Кручение — один из распространенных видов деформаций.В качестве меры деформации используется угол кручения $\varphi$, а характеристикой упругих сил — момент силы упругости $M$, который в состоянии равновесия равен моменту внешних сил, приложенных к телу.Для изучения деформации кручения используется следующая установка.  Исследуемый стержень закреплен с одного конца в лапке штатива. Чтобы избежать изгибания стержня его второй конец с помощью нити привязан к верхнему концу штатива. Вблизи конца стержня через него проходит жесткая металлическая спица, которая служит одновременно рычагом, к которому подвешивается стаканчик с грузами (гвоздями), и стрелкой, служащей для измерения. Второй конец спицы может свободно двигаться вдоль вертикальной шкалы. Чтобы нить, к которой привязан стаканчик, не скользила вдоль стержня, на него насажен кусочек ластика, который можно передвигать вдоль спицы, изменяя расстояние от стержня до точки подвеса $l$. В качестве показаний данного прибора используется смещение (в сантиметрах) $x$ конца спицы (относительно начального положения, когда стаканчик пуст).
Часть A. Все просто В данной части используйте в качестве грузов гвозди меньшего размера ($50~мм$). Все измерения проводите при расстоянии от стержня до шкалы $L = 30~см$.
Измерьте зависимости показаний смещений конца спицы $x$ от числа $n$ гвоздей, помещенных в стаканчик для четырех расстояний $l$ (от стержня до точки подвеса стаканчика), лежащих в диапазоне от $l = 10~см$ до $l = 20~см$ . Постройте графики полученных зависимостей.
Можно ли считать, что смещение конца спицы $x$ пропорционально числу гвоздей в стакане \begin{equation} \begin{equation} \begin{equation} x=Kn, \begin{equation} x=Kn, \begin{equation} x=Kn, \tag{1}\end{equation}где $K$ коэффициент пропорциональности, зависящий от расстояния $l$? Ответ обоснуйте с помощью построенных графиков.
Даже если формула $(1)$ не выполняется точно, считайте ее приближенной. Рассчитайте значения коэффициента $K$ для всех значений $l$, которые использовались при измерениях в . Постройте график зависимости $K$ от $l$. . Постройте график зависимости $K$ от $l$. . Постройте график зависимости $K$ от $l$.
Часть B. Все просто? В данной части используйте большие гвозди ($100~мм$).
Зависимость, полученная в , описывается формулой \begin{equation} K = K_0l^{\gamma}. \tag{2}\end{equation}Найдите численные значения параметров $K_0$, и $\gamma$, при которых формула $(2)$ наиболее точно описывает ваши экспериментальные данные. Укажите размерности этих параметров.
Измерьте зависимость смещения конца спицы $x$ от числа гвоздей (больших!) в стакане. Измерения проведите в двух направлениях: при нагрузке (последовательно добавляя гвозди) и при разгрузке (последовательно вынимая их). Постройте графики полученных зависимостей.
Объясните, почему измеренные в могут не совпадать. могут не совпадать. могут не совпадать. могут не совпадать.
Укажите возможные причины того, что полученные зависимости не являются линейными.
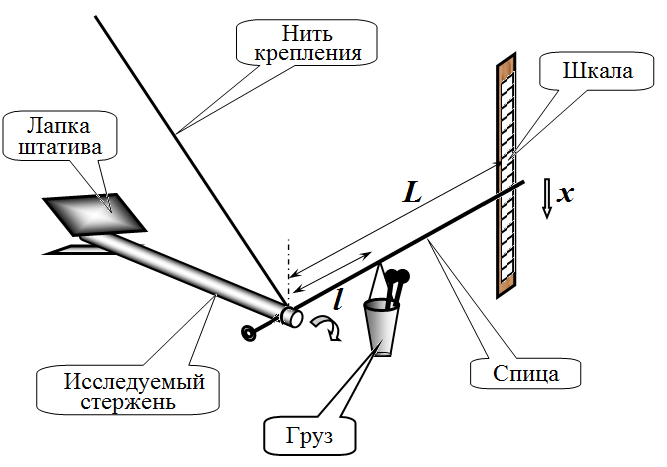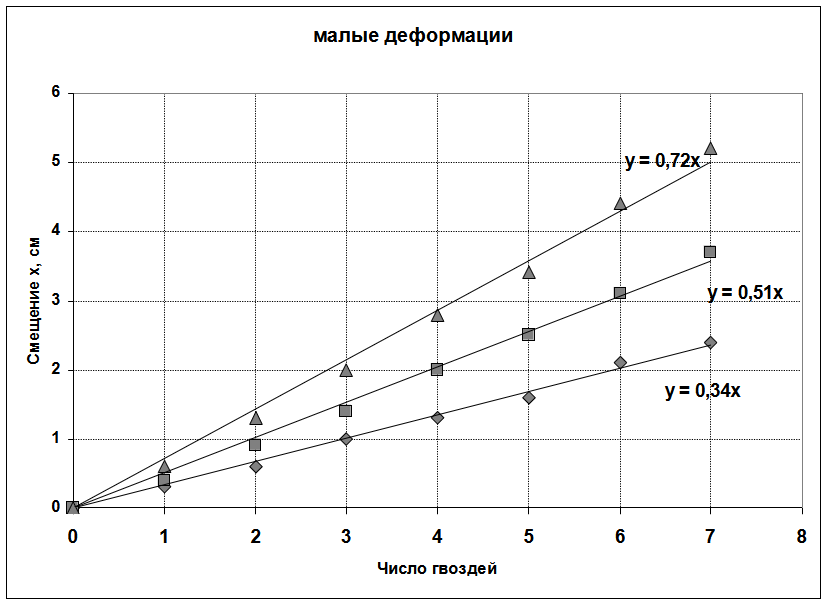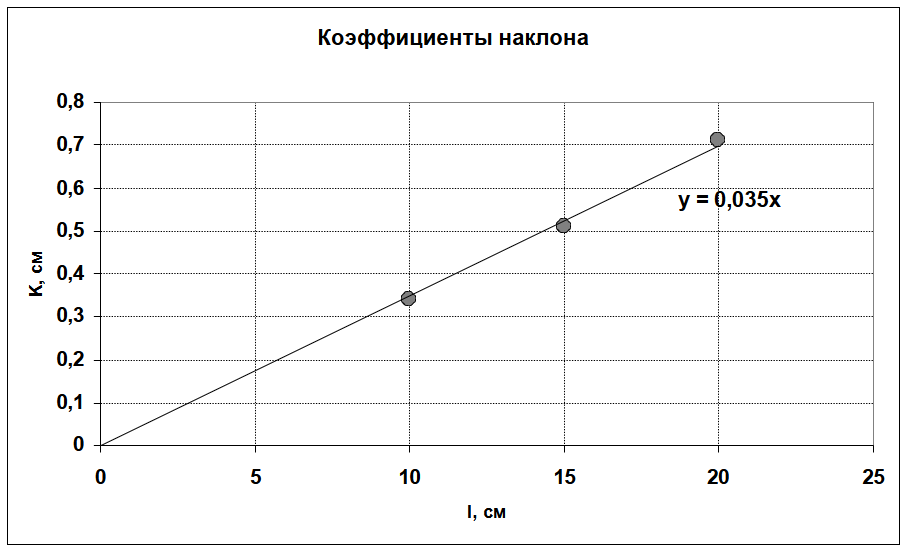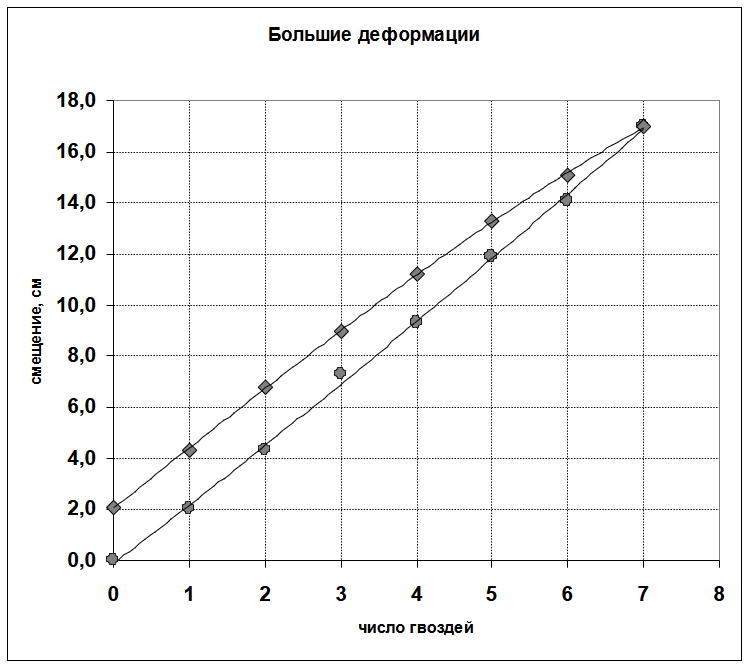
Измерьте зависимости показаний смещений конца спицы $x$ от числа $n$ гвоздей, помещенных в стаканчик для четырех расстояний $l$ (от стержня до точки подвеса стаканчика), лежащих в диапазоне от $l = 10~см$ до $l = 20~см$ . Постройте графики полученных зависимостей.
Решение: Результаты измерений в таблице и на графике. | | Смещение $x,~см$ | | | | --- | --- | --- | --- | | $n$ | $l = 10~ см$ | $l = 15~ см$ | $l = 20~ см$ | | 0 | 0 | 0 | 0 | | 1 | 0.3 | 0.4 | 0.6 | | 2 | 0.6 | 0.9 | 1.3 | | 3 | 1 | 1.4 | 2 | | 4 | 1.3 | 2 | 2.8 | | 5 | 1.6 | 2.5 | 3.4 | | 6 | 2.1 | 3.1 | 4.4 | | 7 | 2.4 | 3.7 | 5.2 | | $ K (см)$ | 0.34 | 0.51 | 0.71 |
Ответ: | | Смещение $x,~см$ | | | | --- | --- | --- | --- | | $n$ | $l = 10~ см$ | $l = 15~ см$ | $l = 20~ см$ | | 0 | 0 | 0 | 0 | | 1 | 0.3 | 0.4 | 0.6 | | 2 | 0.6 | 0.9 | 1.3 | | 3 | 1 | 1.4 | 2 | | 4 | 1.3 | 2 | 2.8 | | 5 | 1.6 | 2.5 | 3.4 | | 6 | 2.1 | 3.1 | 4.4 | | 7 | 2.4 | 3.7 | 5.2 | | $ K (см)$ | 0.34 | 0.51 | 0.71 | Ответ: Смещение $x,~см$$n$$l = 10~ см$$l = 15~ см$$l = 20~ см$000010.30.40.620.60.91.3311.4241.322.851.62.53.462.13.14.472.43.75.2$ K (см)$0.340.510.71

Можно ли считать, что смещение конца спицы $x$ пропорционально числу гвоздей в стакане  \begin{equation}  x=Kn,  \tag{1}\end{equation}где $K$ коэффициент пропорциональности, зависящий от расстояния $l$? Ответ обоснуйте с помощью построенных графиков.
Ответ: Приведенная формула справедлива, так как графики — прямые линии, проходящие через начало координат.

Даже если формула $(1)$ не выполняется точно, считайте ее приближенной. Рассчитайте значения коэффициента $K$ для всех значений $l$, которые использовались при измерениях в A1 . Постройте график зависимости $K$ от $l$.
Решение: Коэффициенты наклона приведены в последней строке таблицы.

Зависимость, полученная в A3 , описывается формулой \begin{equation} K = K_0l^{\gamma}. \tag{2}\end{equation}Найдите численные значения параметров $K_0$, и $\gamma$, при которых формула $(2)$ наиболее точно описывает ваши экспериментальные данные. Укажите размерности этих параметров.
Решение: И этот график прямая, проходящая через начало координат. Поэтому в формуле\begin{equation} K = K_0l^{\gamma}\end{equation} — безразмерная величина (найдена по наклону графика).
Ответ: \[\gamma = 1,\qquad K_0 = 0.035\]  — безразмерная величина (найдена по наклону графика).

Измерьте зависимость смещения конца спицы $x$ от числа гвоздей (больших!) в стакане. Измерения проведите в двух направлениях: при нагрузке (последовательно добавляя гвозди) и при разгрузке (последовательно вынимая их). Постройте графики полученных зависимостей.
Решение: Результаты измерений в таблице и на графике. | $n$ | 0 | 1 | 2 | 3 | 4 | 5 | 6 | 7 | | --- | --- | --- | --- | --- | --- | --- | --- | --- | | $X, ~см$ | 0.0 | 2.0 | 4.3 | 7.3 | 9.3 | 11.9 | 14.1 | 17.0 | | $X, ~см$ | 2.1 | 4.3 | 6.8 | 9.0 | 11.2 | 13.3 | 15.1 | 17.0 |
Ответ: | $n$ | 0 | 1 | 2 | 3 | 4 | 5 | 6 | 7 | | --- | --- | --- | --- | --- | --- | --- | --- | --- | | $X, ~см$ | 0.0 | 2.0 | 4.3 | 7.3 | 9.3 | 11.9 | 14.1 | 17.0 | | $X, ~см$ | 2.1 | 4.3 | 6.8 | 9.0 | 11.2 | 13.3 | 15.1 | 17.0 | Ответ: $n$01234567$X, ~см$0.02.04.37.39.311.914.117.0$X, ~см$2.14.36.89.011.213.315.117.0

Объясните, почему измеренные в B1 могут не совпадать.
Ответ: Причина несовпадения — остаточные деформации (гистерезис)

Укажите возможные причины того, что полученные зависимости не являются линейными.
Ответ: Причина нелинейности:
Темы:
E, Механика, IEPhO, Упругость, Модуль кручения